Field crop: maize
Growth stage: 1
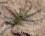
Species: salsola